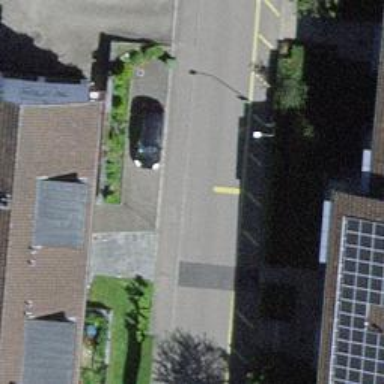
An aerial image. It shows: Bus stop with platform for public transport.